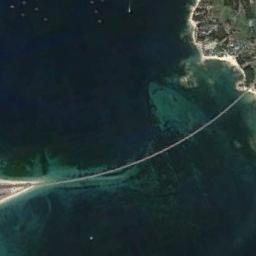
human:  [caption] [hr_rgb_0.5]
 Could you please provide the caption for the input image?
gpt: A bridge with a bend built on a dark blue river .

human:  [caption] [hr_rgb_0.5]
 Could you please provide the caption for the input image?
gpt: Most of the area the bridge crosses is bare land .

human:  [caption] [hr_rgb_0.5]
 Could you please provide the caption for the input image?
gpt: A slender bridge connects the two lands around the blue water .

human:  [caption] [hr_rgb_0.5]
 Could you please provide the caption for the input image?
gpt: A bridge is over the deep blue river .

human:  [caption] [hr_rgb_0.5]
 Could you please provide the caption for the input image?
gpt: Many green plants are around the bridge .